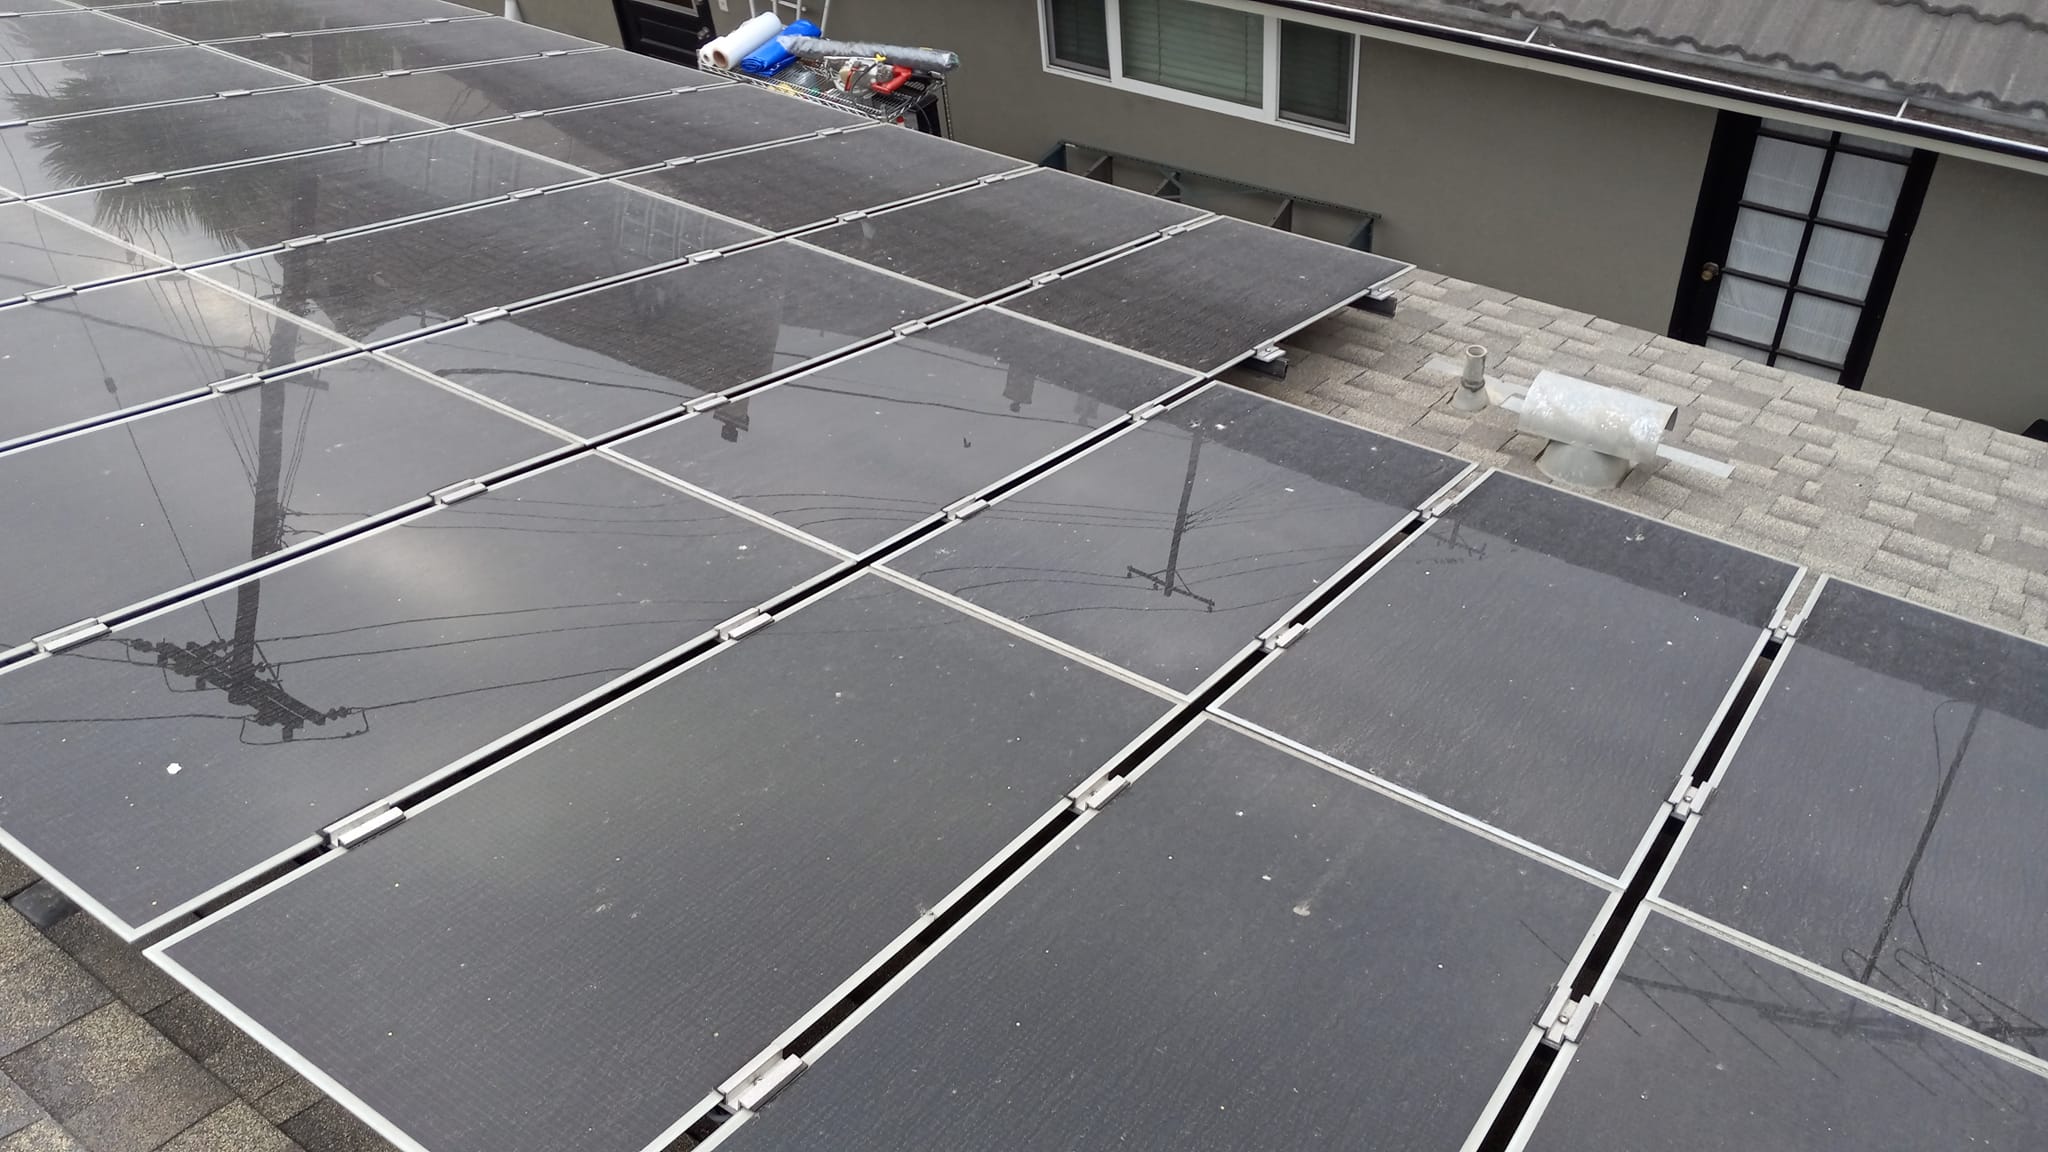
Label: Dusty